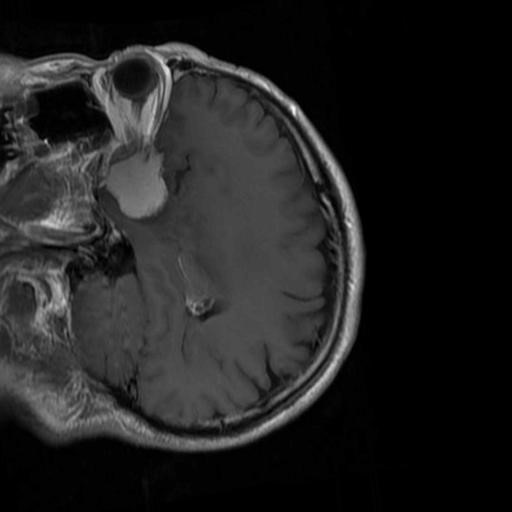
Label: brain_menin